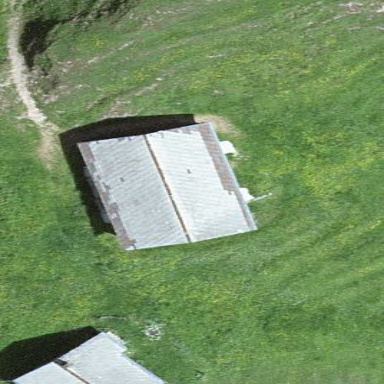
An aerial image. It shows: Farm auxiliary building.